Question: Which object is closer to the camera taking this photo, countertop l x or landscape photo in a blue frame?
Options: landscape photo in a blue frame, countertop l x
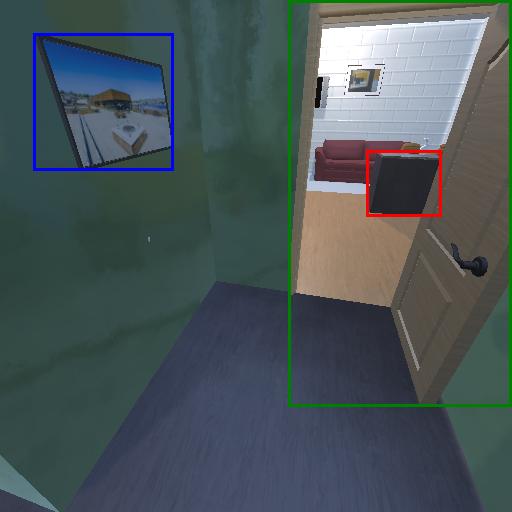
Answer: landscape photo in a blue frame